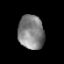
Tissue: prostate
Cell type: Fibroblasts
Senescence score: 0.7916
Nuclear area (px): 854
Mean DAPI intensity: 131.577